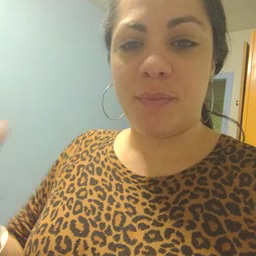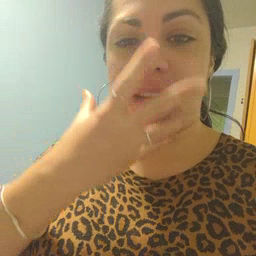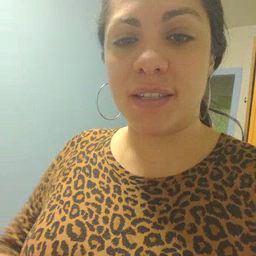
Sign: pretty